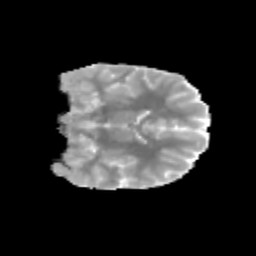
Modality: MD
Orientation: coronal
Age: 10
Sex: female
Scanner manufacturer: siemens
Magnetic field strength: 3 T
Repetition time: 3.8 s
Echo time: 0.07 s